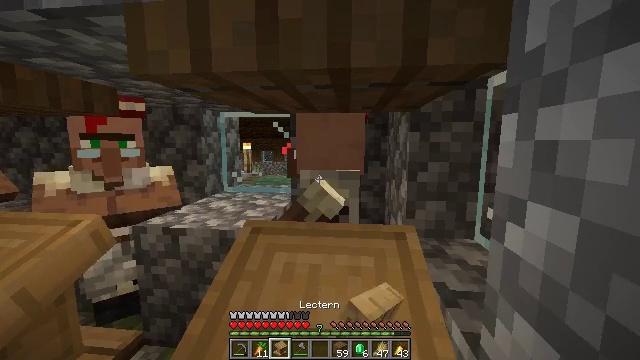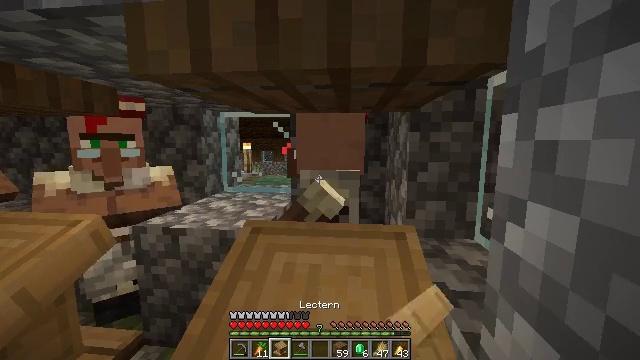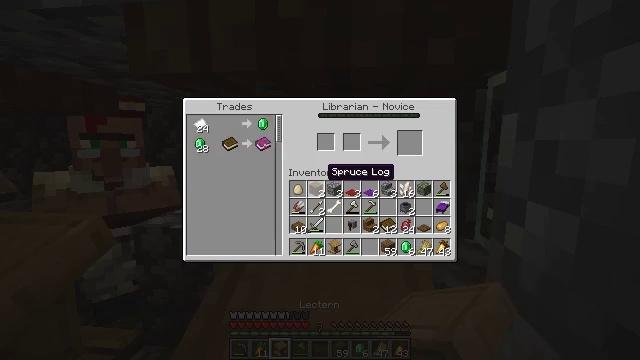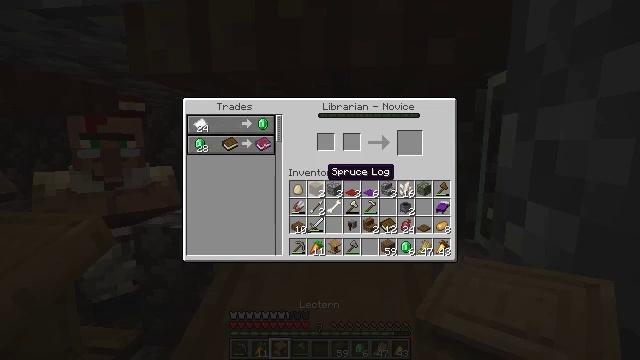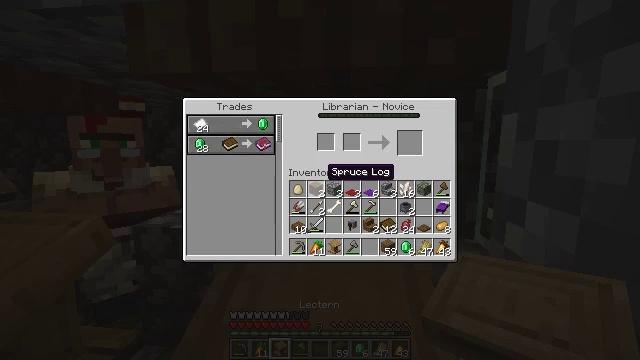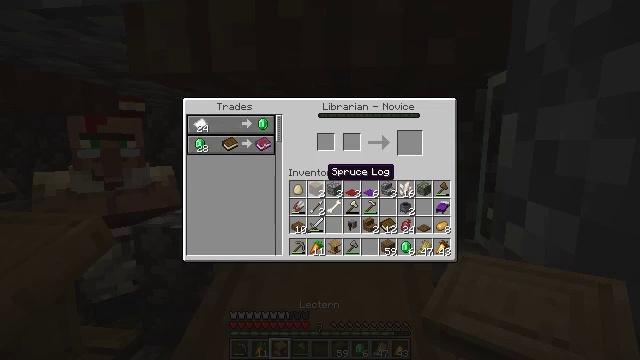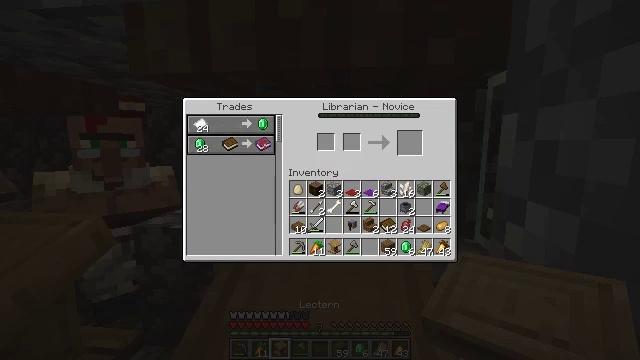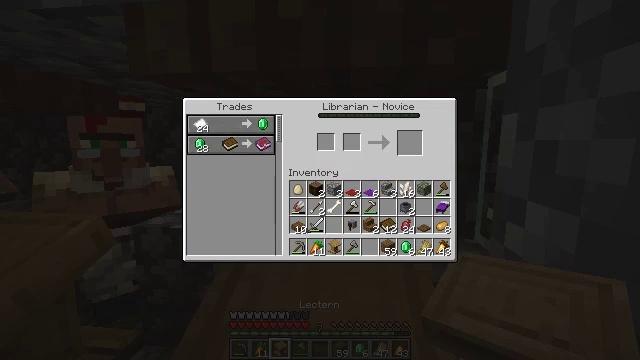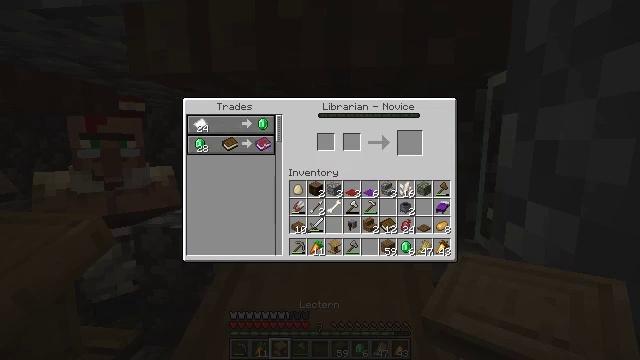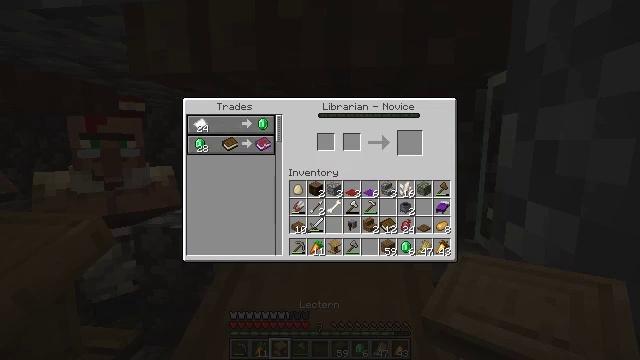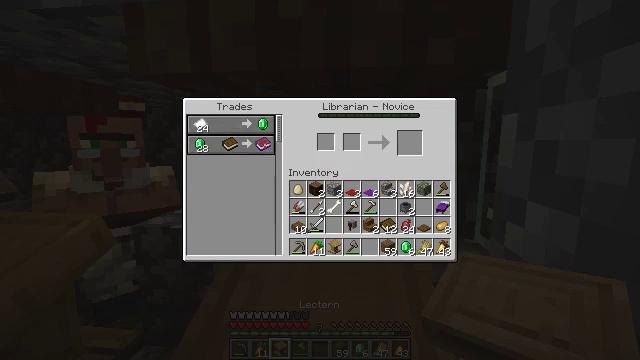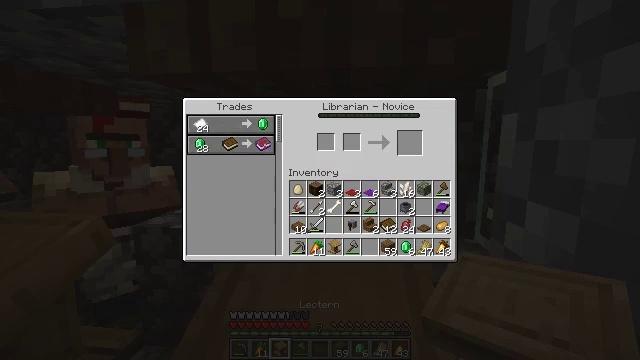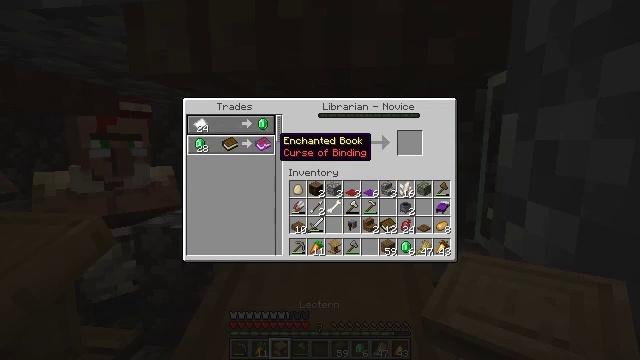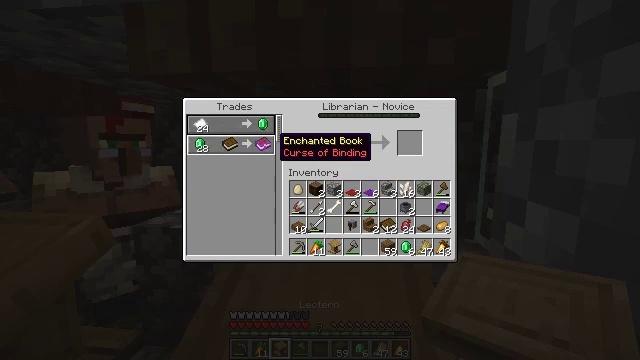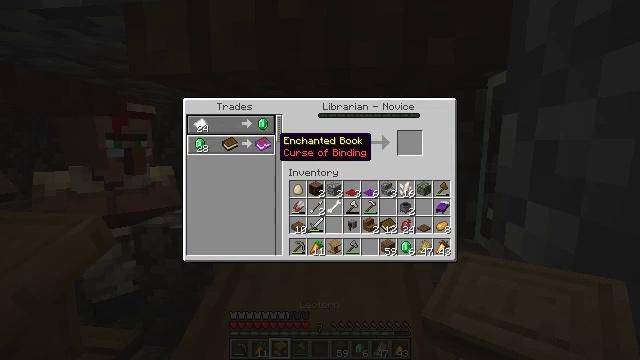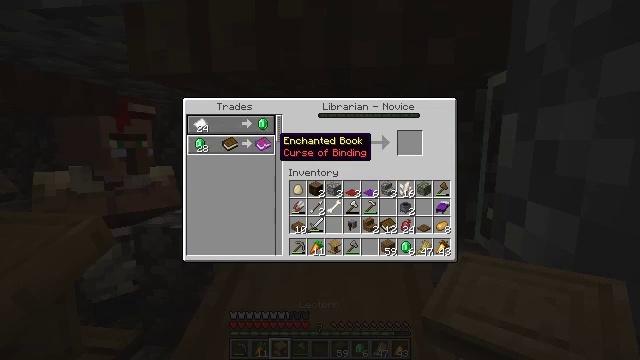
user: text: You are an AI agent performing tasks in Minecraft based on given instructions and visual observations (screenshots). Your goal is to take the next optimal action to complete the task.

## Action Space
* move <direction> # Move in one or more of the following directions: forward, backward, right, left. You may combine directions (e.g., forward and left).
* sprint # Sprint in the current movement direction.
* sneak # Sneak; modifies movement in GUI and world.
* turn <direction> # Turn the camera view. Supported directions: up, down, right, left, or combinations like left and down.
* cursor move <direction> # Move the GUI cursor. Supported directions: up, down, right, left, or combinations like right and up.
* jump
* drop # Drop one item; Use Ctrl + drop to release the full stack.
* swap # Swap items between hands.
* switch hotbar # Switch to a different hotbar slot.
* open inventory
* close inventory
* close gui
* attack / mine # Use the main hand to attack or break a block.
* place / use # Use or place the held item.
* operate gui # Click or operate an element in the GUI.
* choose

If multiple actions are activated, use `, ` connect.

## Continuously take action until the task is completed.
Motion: motion action
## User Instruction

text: Retrieve the lectern from the structure.
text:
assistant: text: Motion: no_op
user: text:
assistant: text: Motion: no_op
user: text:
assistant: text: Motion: no_op
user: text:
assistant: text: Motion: no_op
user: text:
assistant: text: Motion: no_op
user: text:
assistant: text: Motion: no_op
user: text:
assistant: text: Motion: turn up
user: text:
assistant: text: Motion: no_op
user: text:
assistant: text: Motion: no_op
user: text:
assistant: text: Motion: no_op
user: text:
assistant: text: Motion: turn left
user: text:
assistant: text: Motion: turn left
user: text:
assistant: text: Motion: no_op
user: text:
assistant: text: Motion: no_op
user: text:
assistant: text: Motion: no_op
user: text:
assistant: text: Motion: no_op
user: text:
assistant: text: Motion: no_op
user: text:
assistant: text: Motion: no_op
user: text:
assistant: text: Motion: no_op
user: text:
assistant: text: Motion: no_op
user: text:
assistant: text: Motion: no_op
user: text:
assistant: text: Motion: no_op
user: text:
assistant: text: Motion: no_op
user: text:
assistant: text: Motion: no_op
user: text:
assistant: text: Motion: no_op
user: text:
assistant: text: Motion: no_op
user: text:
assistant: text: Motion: no_op
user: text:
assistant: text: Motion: no_op
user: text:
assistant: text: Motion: no_op
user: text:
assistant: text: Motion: no_op